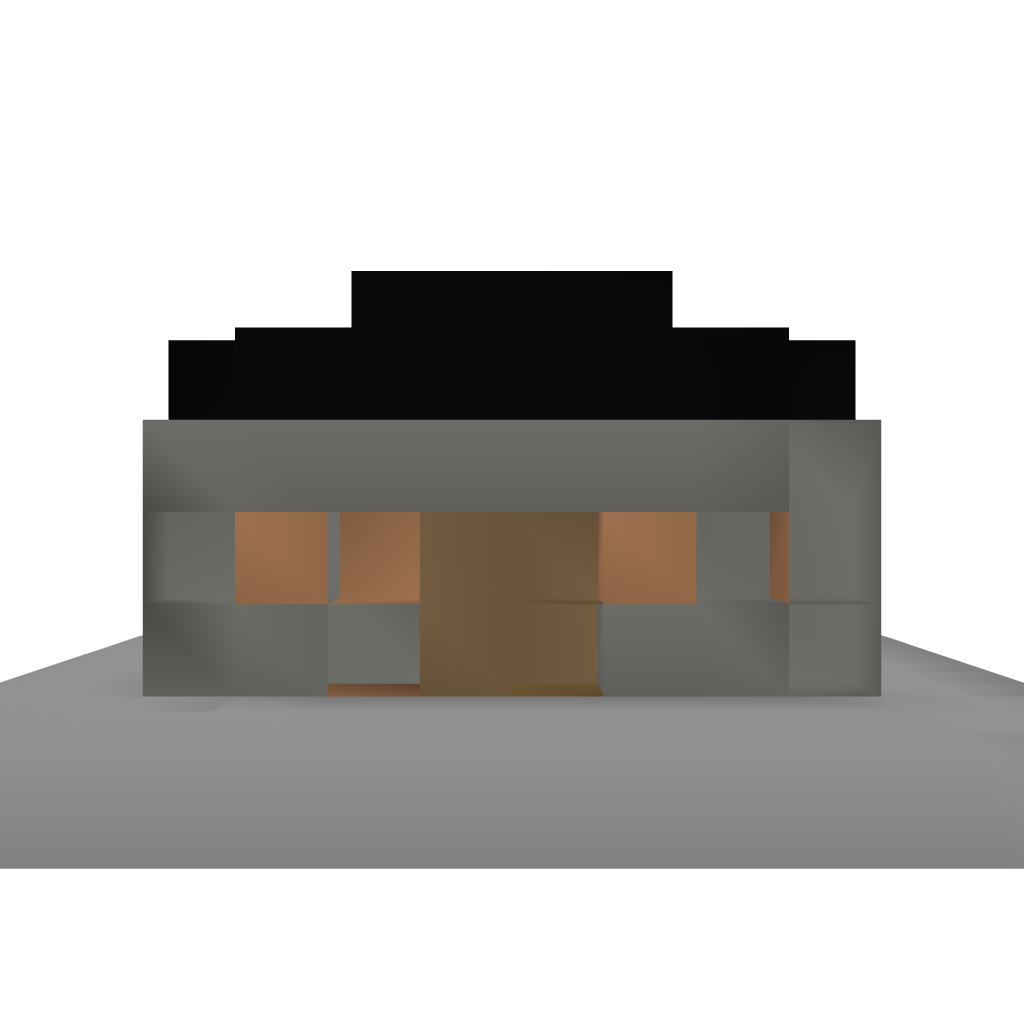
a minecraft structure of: Jungle smith